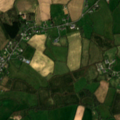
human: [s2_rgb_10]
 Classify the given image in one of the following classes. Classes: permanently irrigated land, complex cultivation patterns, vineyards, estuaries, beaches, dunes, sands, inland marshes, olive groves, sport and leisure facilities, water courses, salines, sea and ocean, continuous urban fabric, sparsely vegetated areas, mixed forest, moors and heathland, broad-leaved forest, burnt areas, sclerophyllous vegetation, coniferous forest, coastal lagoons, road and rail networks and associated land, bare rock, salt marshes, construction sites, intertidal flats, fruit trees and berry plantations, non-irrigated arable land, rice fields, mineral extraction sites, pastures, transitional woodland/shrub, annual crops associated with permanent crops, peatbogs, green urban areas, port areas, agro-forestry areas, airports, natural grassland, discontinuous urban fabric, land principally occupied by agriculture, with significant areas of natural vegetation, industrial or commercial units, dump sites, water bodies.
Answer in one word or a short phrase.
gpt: non-irrigated arable land, pastures, complex cultivation patterns